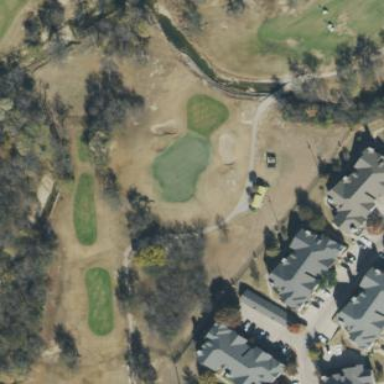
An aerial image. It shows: Water hazard in golf course. The hazard is natural water feature.